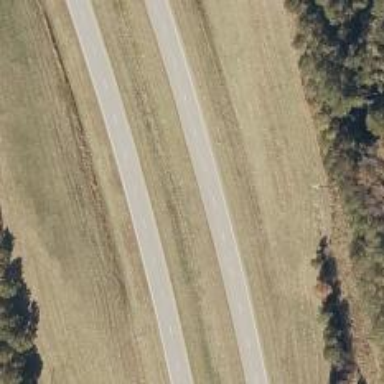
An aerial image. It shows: Expressway with asphalt surface classified as trunk highway.